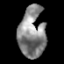
Tissue: prostate
Cell type: T cells
Senescence score: 0.2454
Nuclear area (px): 1294
Mean DAPI intensity: 135.811